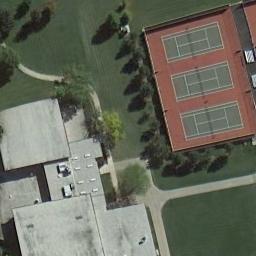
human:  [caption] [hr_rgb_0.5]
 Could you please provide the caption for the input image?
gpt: There are many trees near the tennis courts .

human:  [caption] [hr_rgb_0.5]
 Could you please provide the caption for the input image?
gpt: There is a tennis court on the upper right .

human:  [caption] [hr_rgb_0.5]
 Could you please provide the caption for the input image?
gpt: The tennis court is on the grass next to some buildings and trees .

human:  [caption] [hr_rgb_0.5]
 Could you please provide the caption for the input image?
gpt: The tennis court is surrounded by trees, Next to the residential area .

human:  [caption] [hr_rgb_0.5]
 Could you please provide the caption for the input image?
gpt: The tennis courts are on a green meadow beside some white buildings .